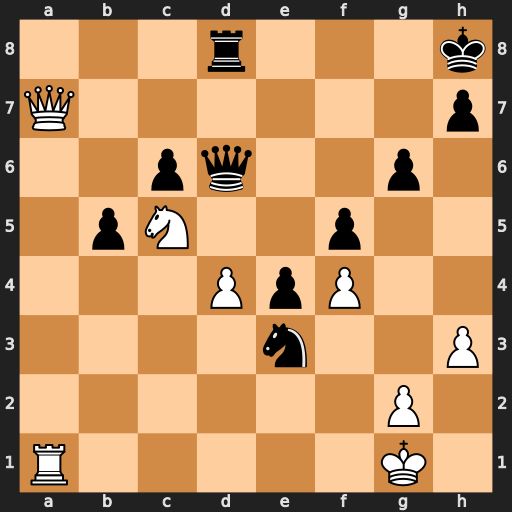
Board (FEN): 3r3k/Q6p/2pq2p1/1pN2p2/3PpP2/4n2P/6P1/R5K1
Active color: w
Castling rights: -
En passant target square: -
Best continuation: Nb7 Qxd4 Nxd8 Nc2+ Qxd4+